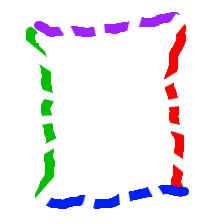
Shape: rectangle